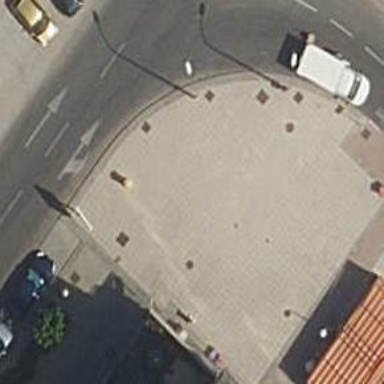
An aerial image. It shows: Post box.